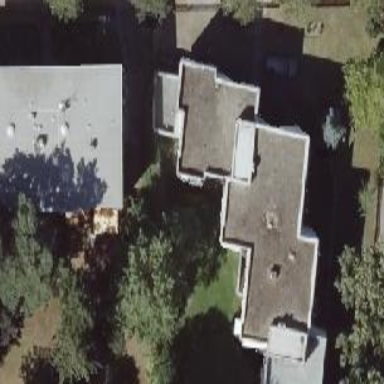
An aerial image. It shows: Apartment building with flat roof.